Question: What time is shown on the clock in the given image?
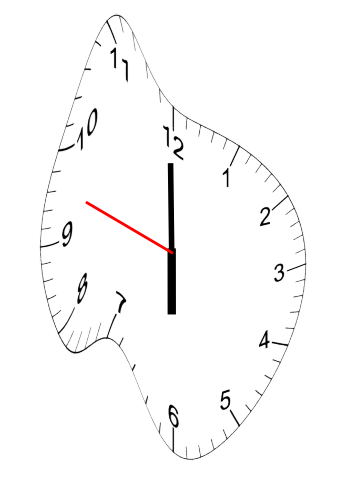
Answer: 05:59:48